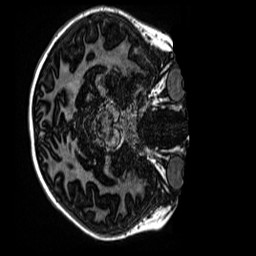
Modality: MP2RAGE
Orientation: axial
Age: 12
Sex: female
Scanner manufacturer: siemens
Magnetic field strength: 3 T
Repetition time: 4 s
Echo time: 0.00299 s